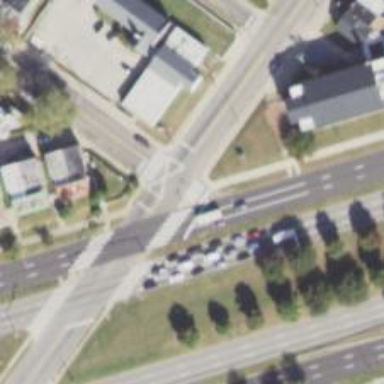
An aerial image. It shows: Zebra crossing. The crossing is uncontrolled and marked.